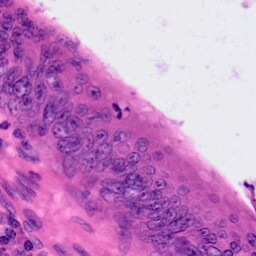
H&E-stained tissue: Colon